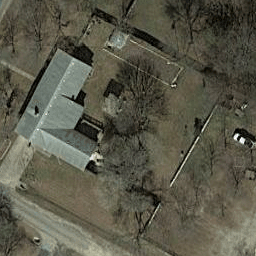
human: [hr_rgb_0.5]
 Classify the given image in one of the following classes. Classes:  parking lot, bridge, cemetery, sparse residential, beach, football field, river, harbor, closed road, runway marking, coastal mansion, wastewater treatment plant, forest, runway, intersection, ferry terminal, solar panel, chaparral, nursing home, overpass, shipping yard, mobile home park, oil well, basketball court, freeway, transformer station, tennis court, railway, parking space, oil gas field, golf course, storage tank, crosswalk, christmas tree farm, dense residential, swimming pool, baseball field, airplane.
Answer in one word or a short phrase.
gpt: sparse residential